Question: I'vw plotted a dygraph using a 'dygraph' function from a <URL> R package. I wonder is there a way to put legend next to the plot, not exactly on it like it is done by default...
Code to reproduce this dygraph is below:
'''
library(archivist)
library(dplyr)
library(devtools)
devtools::install_github("rstudio/dygraphs")
library(dygraphs)
seriesReactive <- loadFromGithubRepo( "db914a43536d4d3f00cf3df8bf236b4a", user= "MarcinKosinski", repo="Museum", value = TRUE)
dygraph(seriesReactive, main = "Dzienna proporcja klikniec do odslon dla danych struktur", ylab = "Proporcja") %>%
dyRangeSelector()
'''

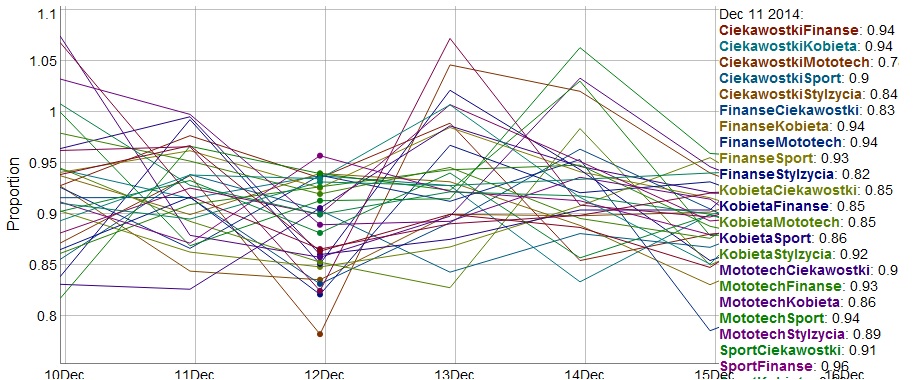
Answer: Yes, read '?dygraphs::dyLegend'. The description of 'labelsDiv' argument says:
> Show data labels in an external div, rather than on the graph. This value should be a div element id.
This is easy to do in a <URL>.
For instance, in Shiny 'ui.R' file, I have added this line:
'''
box(title = "Legend", textOutput("legendDivID"))
'''
Which creates an HTML '<div>' tag with the ID 'legendDivID'.
Then, in Shiny 'server.R' file, I use the same ID in <URL> params:
'''
dygraph(...) %>% dyLegend(labelsDiv = "legendDivID")
'''
And it works like a charm.
In your case, here is the result:

And the code (just create 'app.R' script in RStudio and run it by calling 'shiny::runApp()'):
'''
## app.R ##
library(shinydashboard)
library(shiny)
library(dygraphs)
ui <- dashboardPage(
dashboardHeader(title = "Page title"),
dashboardSidebar(sidebarMenu(menuItem("tab title", tabName = "tab", icon = icon("globe")))),
dashboardBody(
tabItems(
tabItem(tabName = "tab",
fluidRow(
box(dygraphOutput("graph"), width=9),
box(textOutput("legendDivID"), title = "Legend", collapsible = TRUE, width=3)
)
)
)
)
)
server <- function(input, output) {
library(archivist)
library(dplyr)
seriesReactive <- loadFromGithubRepo( "db914a43536d4d3f00cf3df8bf236b4a", user= "MarcinKosinski", repo="Museum", value = TRUE)
output$graph <- renderDygraph({
withProgress(message = "Loading...", {
dygraph(seriesReactive, main = "Dzienna proporcja klikniec do odslon dla danych struktur", ylab = "Proporcja") %>%
dyRangeSelector() %>%
dyLegend(labelsDiv = "legendDivID")
})
})
}
shinyApp(ui, server)
'''